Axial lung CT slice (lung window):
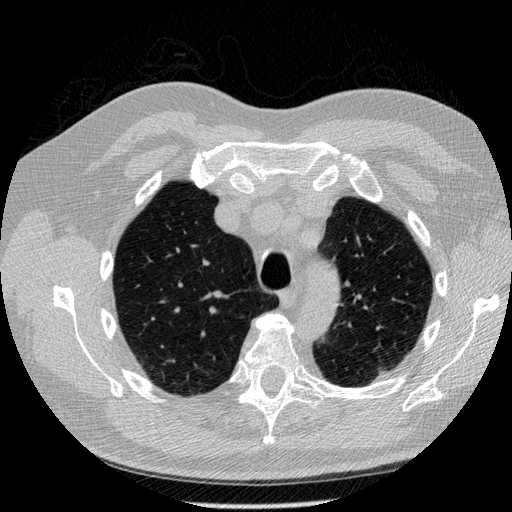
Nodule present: no